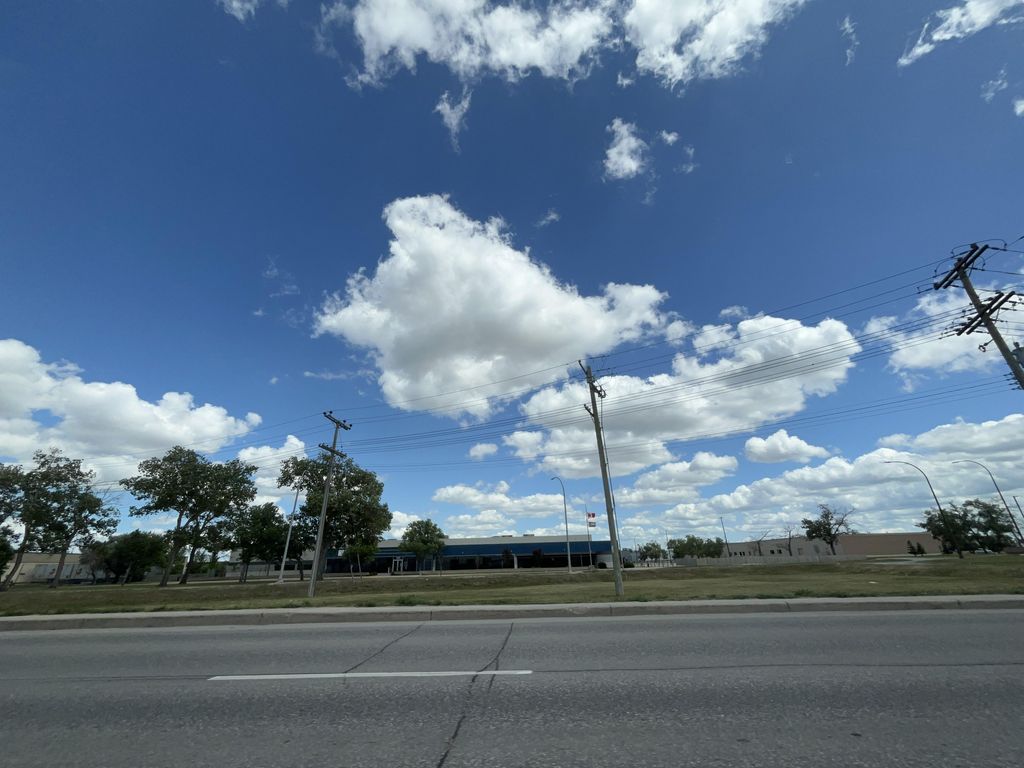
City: winnipeg